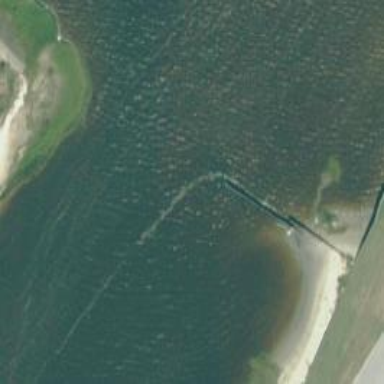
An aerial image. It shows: Breakwater structure.